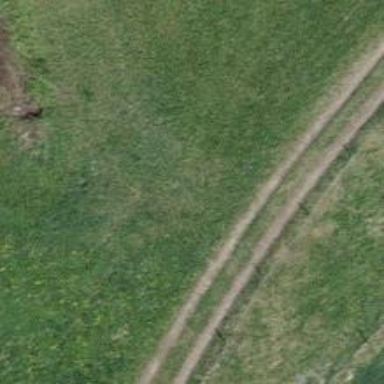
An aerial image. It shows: Grass track with grade3 surface.